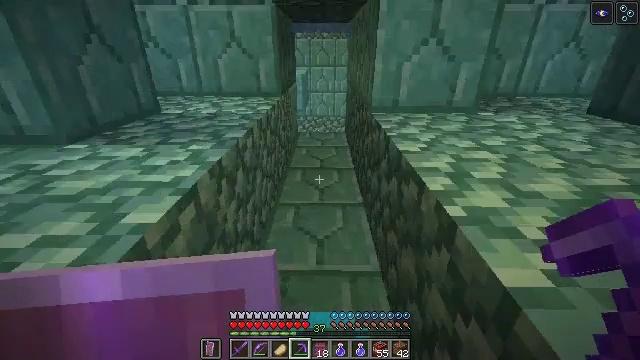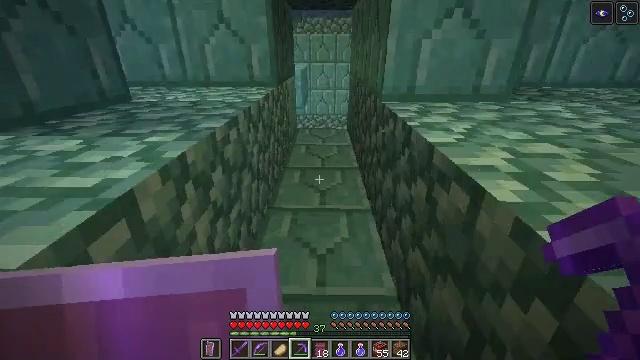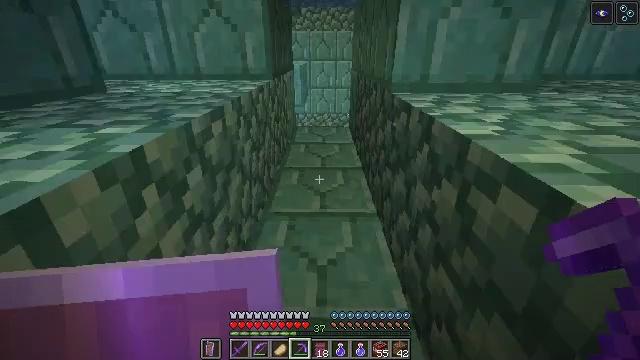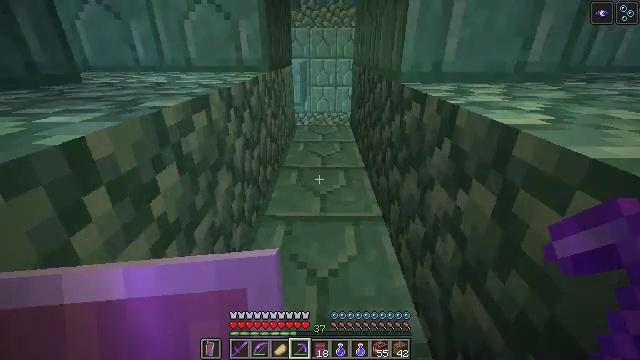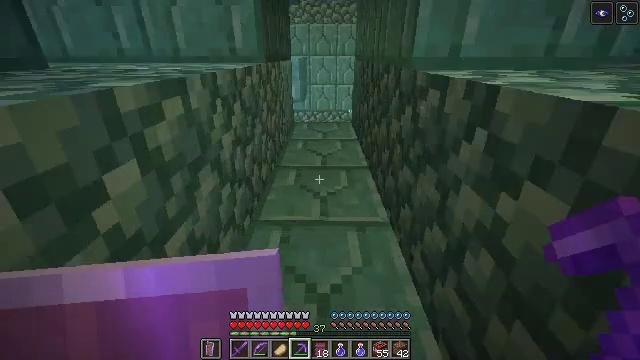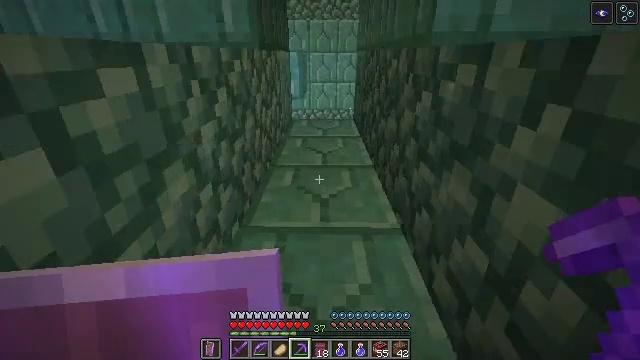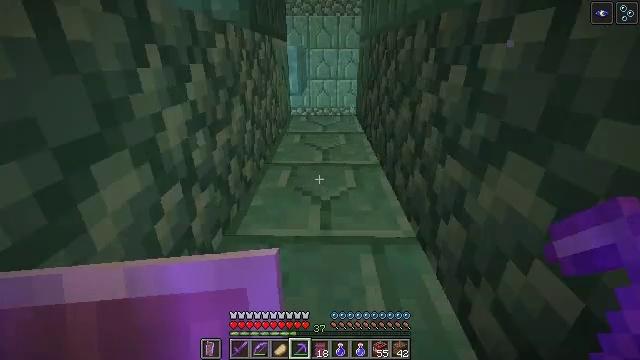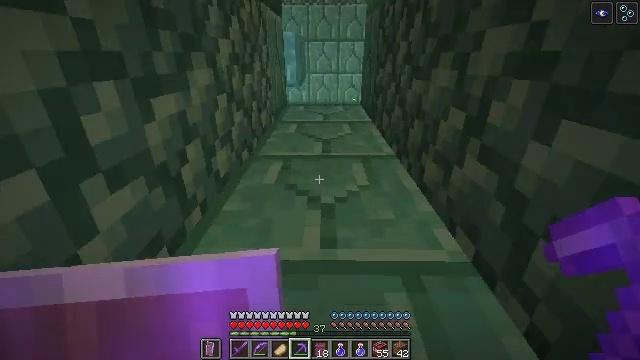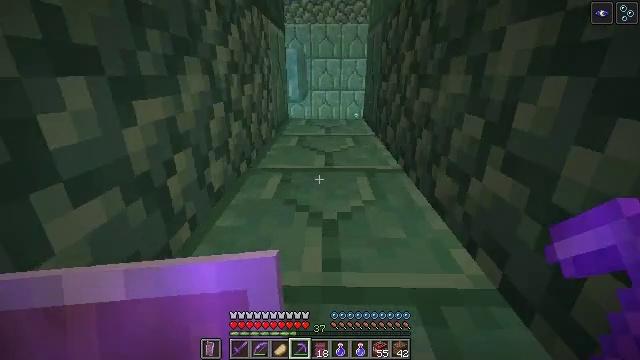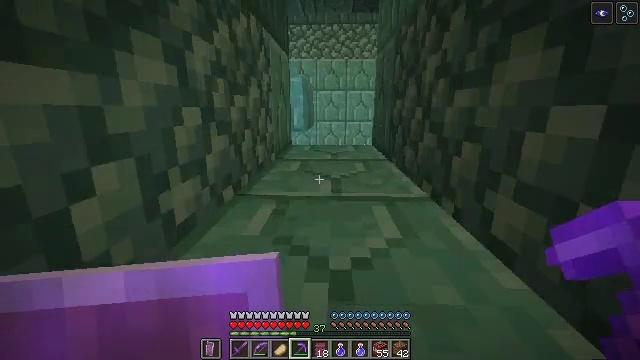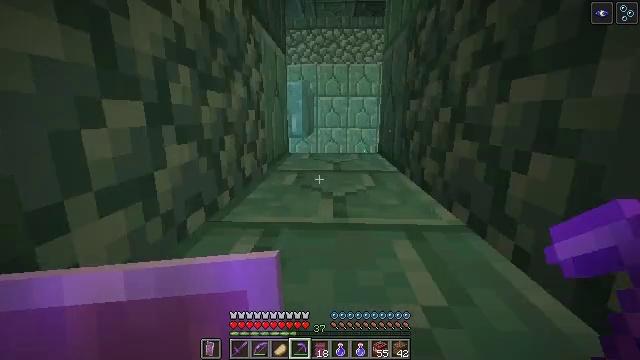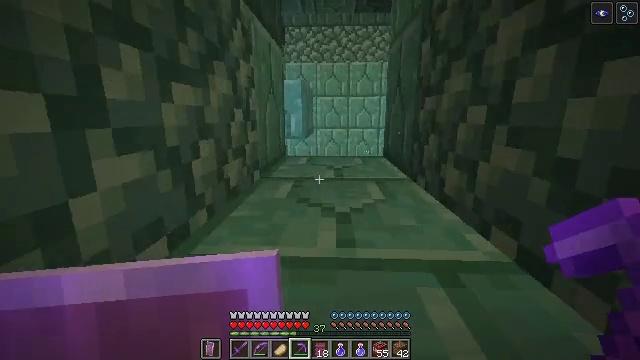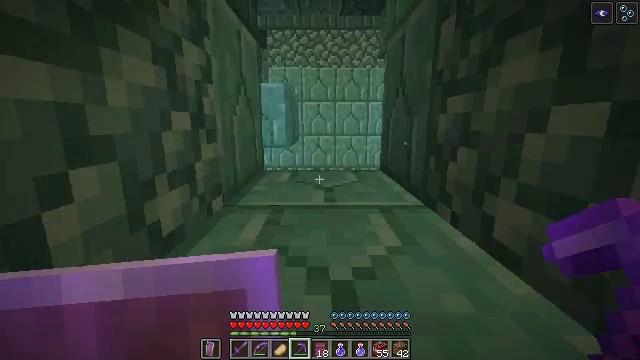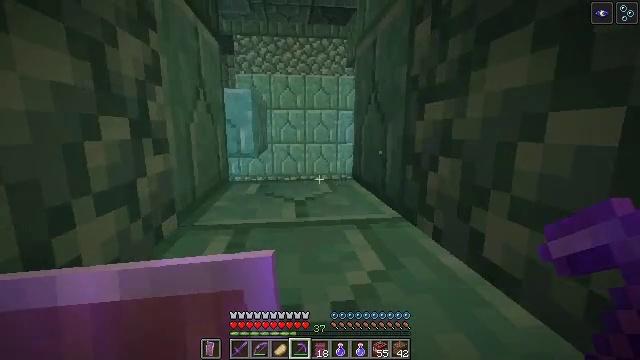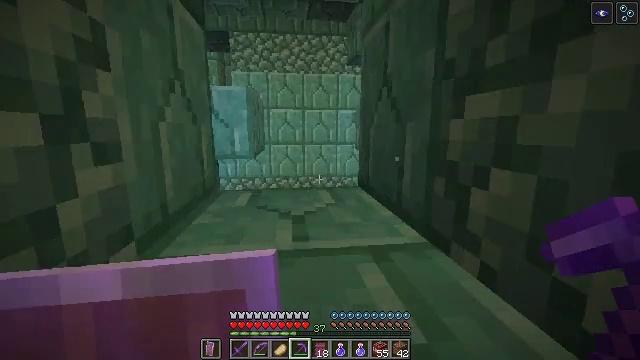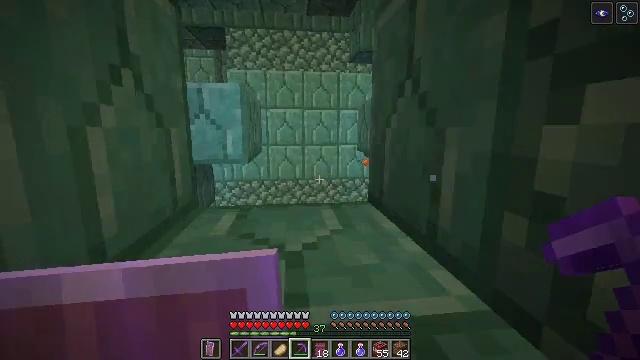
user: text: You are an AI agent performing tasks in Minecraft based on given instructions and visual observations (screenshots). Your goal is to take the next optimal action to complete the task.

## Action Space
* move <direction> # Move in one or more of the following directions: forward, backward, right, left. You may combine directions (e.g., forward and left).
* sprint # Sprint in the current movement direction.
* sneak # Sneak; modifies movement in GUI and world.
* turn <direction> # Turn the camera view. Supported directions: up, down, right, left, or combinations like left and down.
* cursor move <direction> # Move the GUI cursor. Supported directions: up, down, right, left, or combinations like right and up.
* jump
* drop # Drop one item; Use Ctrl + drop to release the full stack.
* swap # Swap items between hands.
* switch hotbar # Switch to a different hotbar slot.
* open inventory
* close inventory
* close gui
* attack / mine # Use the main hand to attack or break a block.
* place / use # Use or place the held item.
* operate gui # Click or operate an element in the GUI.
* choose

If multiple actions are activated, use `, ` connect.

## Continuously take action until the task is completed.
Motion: motion action
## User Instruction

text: Mine prismarine bricks from the ocean monument.
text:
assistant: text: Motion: move forward, sprint
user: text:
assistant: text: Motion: move forward, sprint
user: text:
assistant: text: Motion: move forward, sprint
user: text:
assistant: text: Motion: move forward, sprint
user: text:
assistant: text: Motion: move forward, sprint
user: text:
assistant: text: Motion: move forward, sprint
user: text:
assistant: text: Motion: move forward, sprint
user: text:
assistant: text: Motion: move forward, sprint, turn up
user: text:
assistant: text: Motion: move forward, sprint, turn left and up
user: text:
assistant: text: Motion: move forward, sprint, turn up
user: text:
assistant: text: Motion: move forward, sprint
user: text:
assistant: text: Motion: move forward, sprint, turn right and up
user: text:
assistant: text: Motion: move forward, sprint, turn right and up
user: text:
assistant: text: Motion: move forward, sprint, jump
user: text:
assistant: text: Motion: move forward, sprint, jump
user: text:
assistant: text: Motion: move forward, sprint, jump
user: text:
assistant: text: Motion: move forward, sprint, jump
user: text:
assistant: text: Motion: move forward, sprint, turn right and up, jump
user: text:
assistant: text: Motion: move forward, sprint, turn right and up, jump
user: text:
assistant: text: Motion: move forward, sprint, turn up, jump
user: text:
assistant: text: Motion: move forward, sprint, jump
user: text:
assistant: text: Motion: move forward, sprint, turn up, jump
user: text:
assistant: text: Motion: move forward, sprint, turn left and up
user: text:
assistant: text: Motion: move forward, sprint, turn up
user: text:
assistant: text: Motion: move forward, sprint, turn left and up
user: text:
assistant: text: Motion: move forward, sprint, turn left and up
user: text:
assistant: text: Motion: move forward, sprint, turn left and up
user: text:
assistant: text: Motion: move forward, sprint
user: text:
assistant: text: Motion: move forward, sprint, turn left and up
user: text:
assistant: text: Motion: move forward, sprint, turn left and up